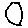
Label: hexagon